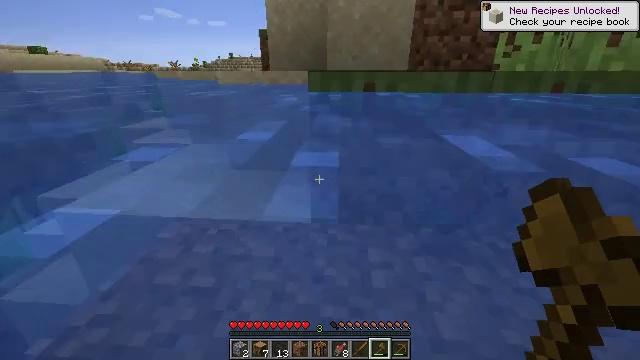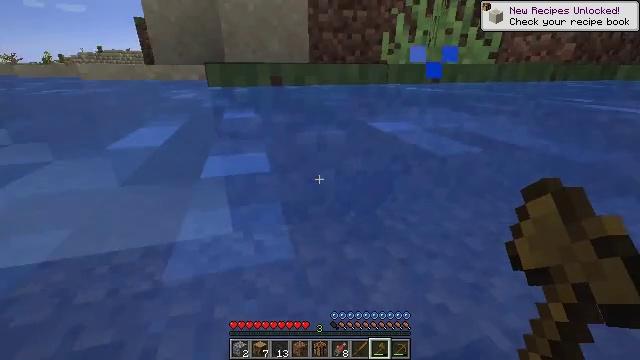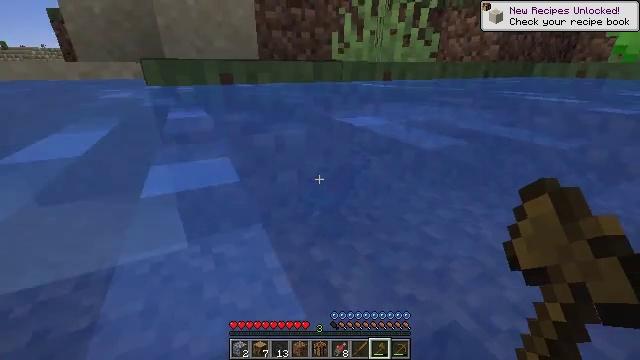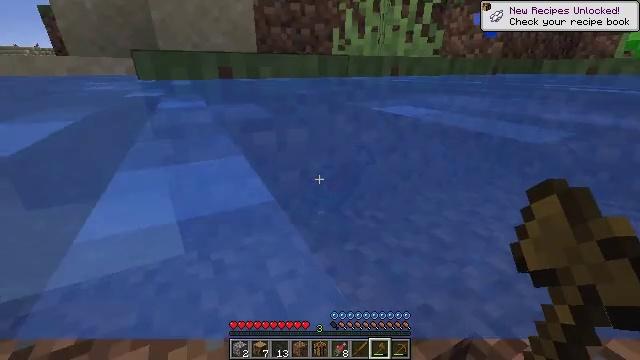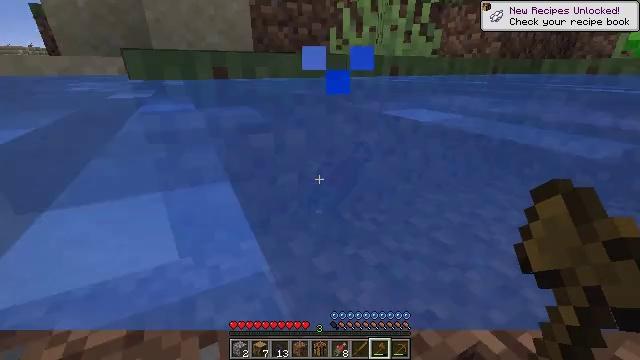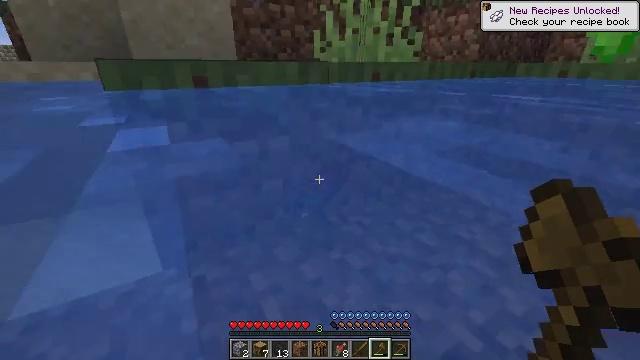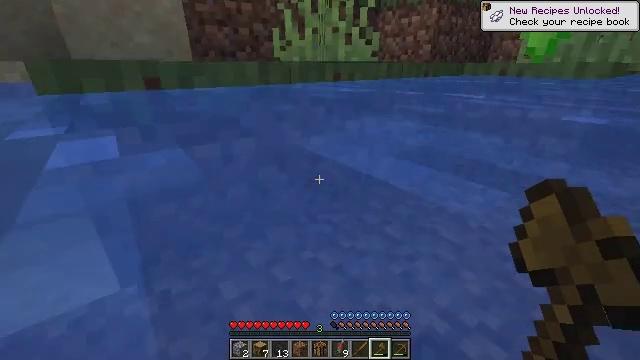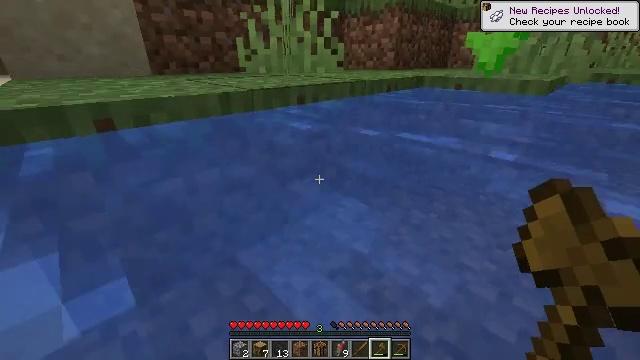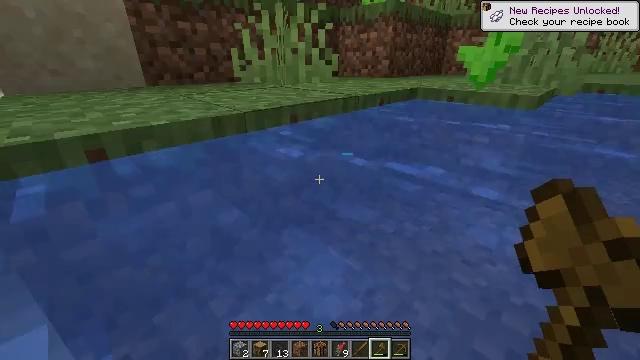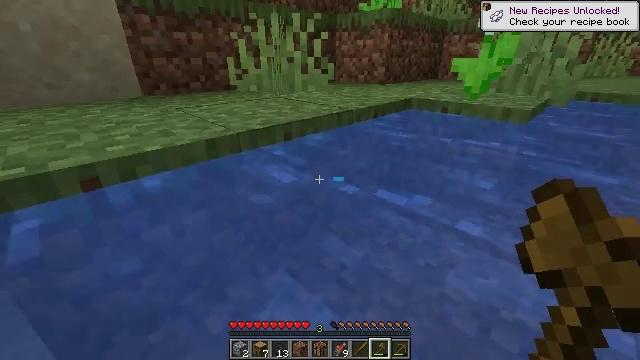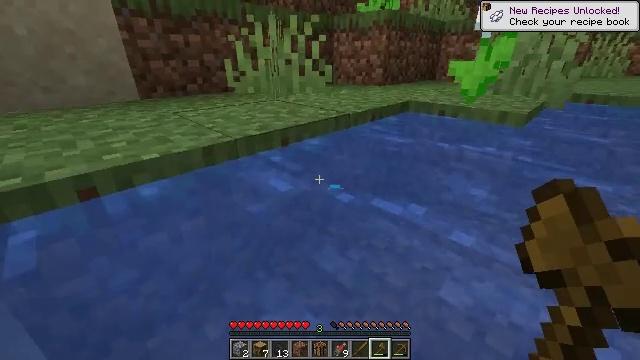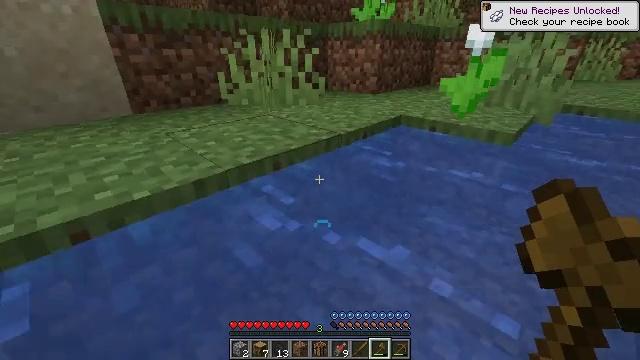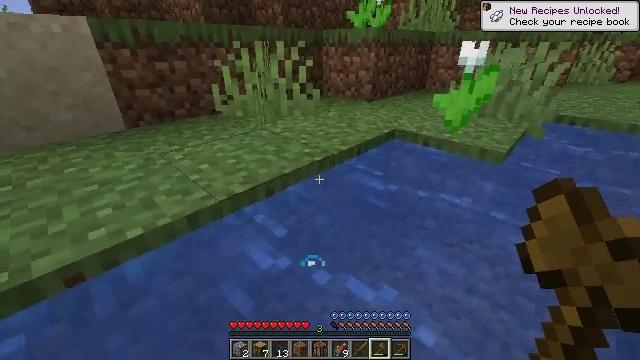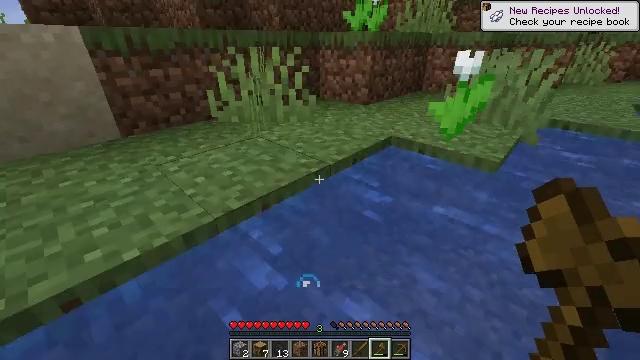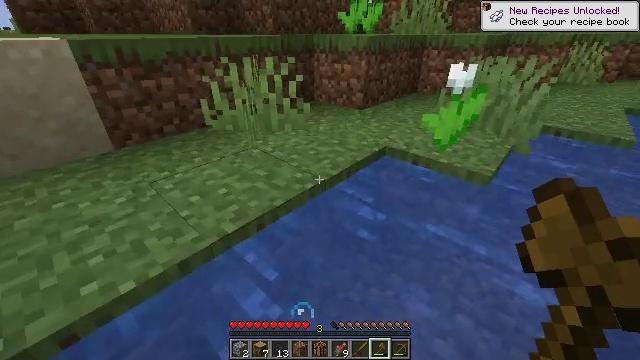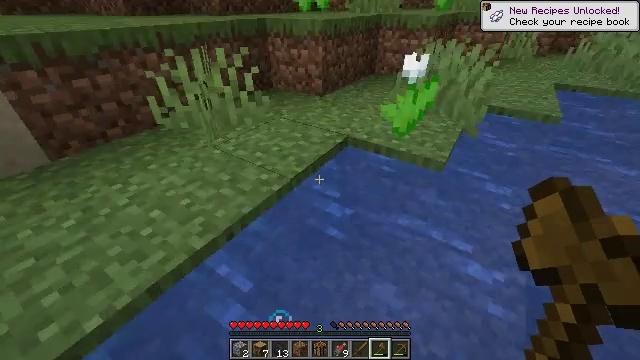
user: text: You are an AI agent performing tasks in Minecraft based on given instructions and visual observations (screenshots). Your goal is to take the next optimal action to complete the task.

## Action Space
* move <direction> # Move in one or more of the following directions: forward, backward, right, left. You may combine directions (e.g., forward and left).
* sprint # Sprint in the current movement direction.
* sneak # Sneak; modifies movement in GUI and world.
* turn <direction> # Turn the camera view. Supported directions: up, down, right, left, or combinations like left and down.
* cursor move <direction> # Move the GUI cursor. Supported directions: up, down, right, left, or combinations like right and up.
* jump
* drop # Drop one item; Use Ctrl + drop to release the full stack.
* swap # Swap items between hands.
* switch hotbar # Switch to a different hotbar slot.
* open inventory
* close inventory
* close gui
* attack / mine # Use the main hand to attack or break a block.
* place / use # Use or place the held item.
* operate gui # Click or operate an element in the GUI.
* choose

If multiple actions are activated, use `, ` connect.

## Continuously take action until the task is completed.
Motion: motion action
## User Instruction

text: Hunt fish.
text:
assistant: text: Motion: move forward, turn right
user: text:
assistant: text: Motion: move forward, turn right
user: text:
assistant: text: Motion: move forward
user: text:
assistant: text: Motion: move forward, jump
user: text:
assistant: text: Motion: move forward, turn right, jump
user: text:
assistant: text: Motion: move forward, turn right, jump
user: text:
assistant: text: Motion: move forward, turn right, jump
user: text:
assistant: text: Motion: move forward, jump
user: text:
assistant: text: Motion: move forward, jump
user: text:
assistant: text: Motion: move forward, jump
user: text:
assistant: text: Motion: move forward, jump
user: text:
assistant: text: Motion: move forward, turn down, jump
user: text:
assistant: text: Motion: move forward, jump
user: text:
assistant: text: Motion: move forward, turn down, jump
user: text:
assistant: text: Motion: move forward, turn right and down, jump
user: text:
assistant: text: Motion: move forward, turn right and down
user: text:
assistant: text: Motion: move forward, turn right and down
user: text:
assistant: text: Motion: move forward, turn right and down
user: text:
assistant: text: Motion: move forward, turn right and up
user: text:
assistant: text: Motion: move forward
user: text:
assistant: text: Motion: move forward
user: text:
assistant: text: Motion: move forward
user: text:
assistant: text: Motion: move forward
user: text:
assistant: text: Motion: move forward, turn left and up
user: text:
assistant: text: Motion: move forward and move left, turn left and up
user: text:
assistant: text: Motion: move forward and move left
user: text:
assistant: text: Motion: move forward and move left, turn left
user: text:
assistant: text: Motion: move forward and move left, turn left
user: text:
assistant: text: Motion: move forward and move left, turn left
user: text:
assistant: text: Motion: move forward and move left, turn left